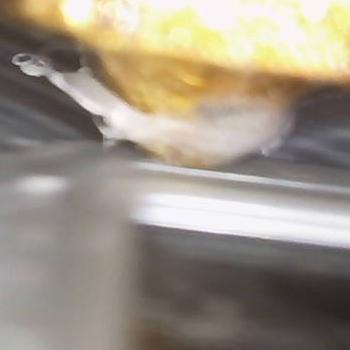
Flow rate: 88%